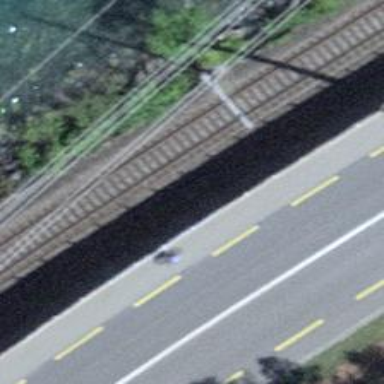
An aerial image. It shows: Railway track with contact line for electrification.